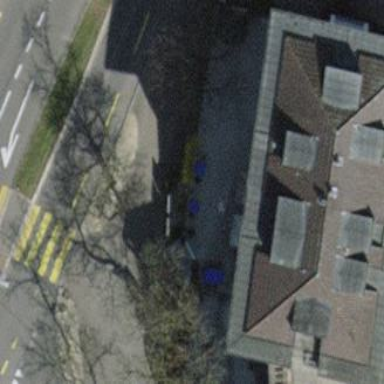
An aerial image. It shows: Building with hipped roof shape.